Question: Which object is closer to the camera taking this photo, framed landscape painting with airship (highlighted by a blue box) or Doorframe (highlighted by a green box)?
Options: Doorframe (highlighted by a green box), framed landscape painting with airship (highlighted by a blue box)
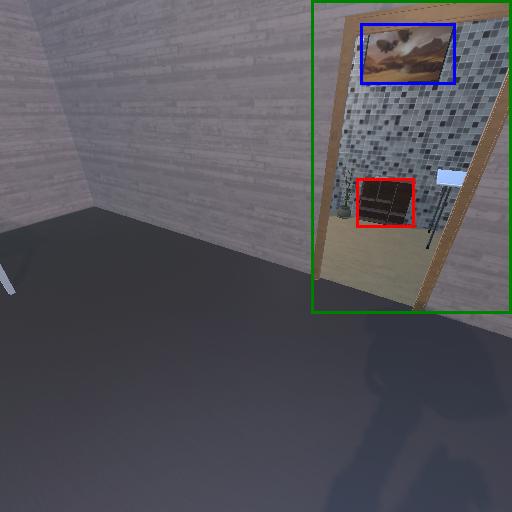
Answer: Doorframe (highlighted by a green box)